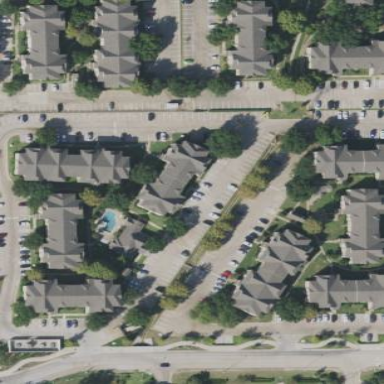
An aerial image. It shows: Residential area with apartments.